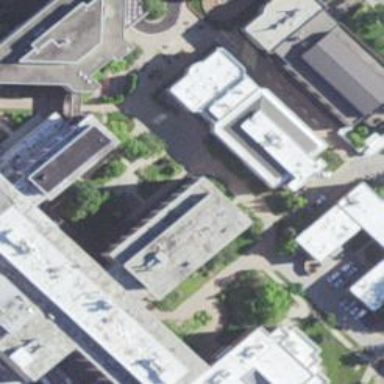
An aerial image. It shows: View of university building.